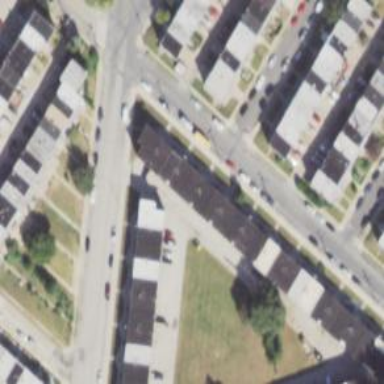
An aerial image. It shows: Alley classified as service road.